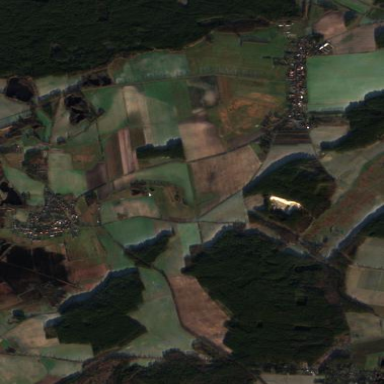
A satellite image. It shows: View of farmland.